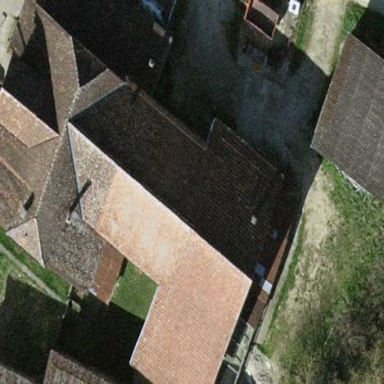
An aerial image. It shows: Farm building.